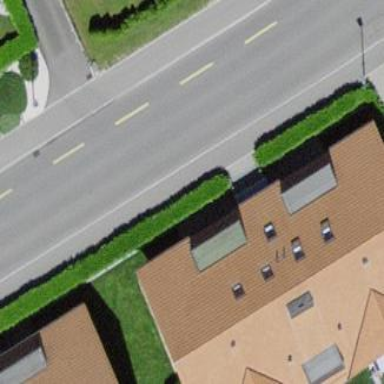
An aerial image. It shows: Gabled roof apartments building.